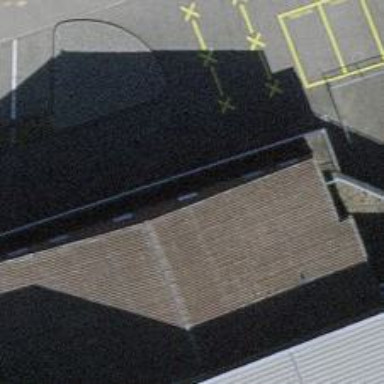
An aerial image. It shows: Bicycle parking area with rack.